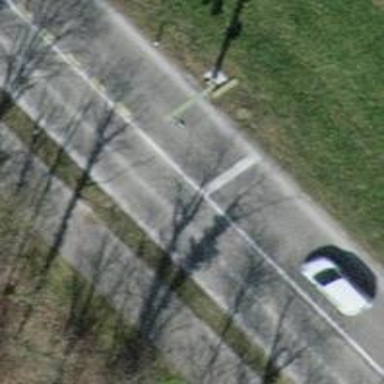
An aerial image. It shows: Road with traffic signals.